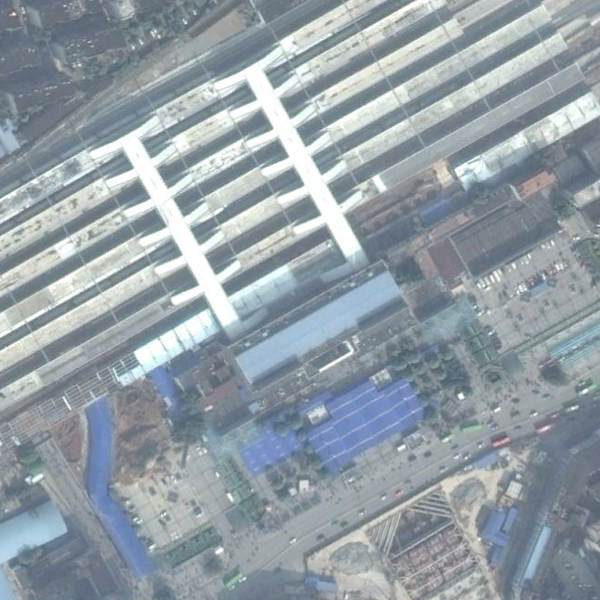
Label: RailwayStation